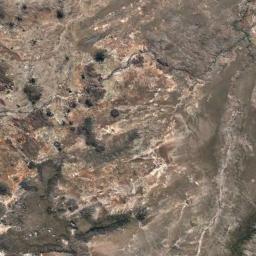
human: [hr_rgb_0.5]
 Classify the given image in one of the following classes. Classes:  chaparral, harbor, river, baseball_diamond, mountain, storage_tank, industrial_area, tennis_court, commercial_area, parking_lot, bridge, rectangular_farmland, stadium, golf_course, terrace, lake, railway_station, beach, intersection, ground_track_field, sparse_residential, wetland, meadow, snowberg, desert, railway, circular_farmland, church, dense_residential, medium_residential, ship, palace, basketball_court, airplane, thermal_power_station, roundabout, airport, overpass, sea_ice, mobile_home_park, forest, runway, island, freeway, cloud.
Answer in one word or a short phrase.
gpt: desert